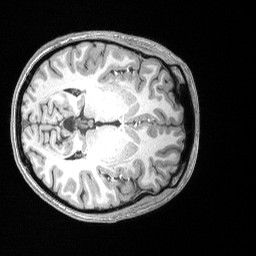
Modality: T1w
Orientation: axial
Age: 30
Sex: female
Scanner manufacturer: siemens
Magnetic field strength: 3 T
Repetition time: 2.53 s
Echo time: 0.00164 s